Question: I need to add facebook like button with "font awesome" to every post's sidebar, like this:

Tried this option <URL> but it seems unstyleable.
I need something like
'<a src="http://www.facebook.com/plugins/like.php?href=<?php echo urlencode(get_permalink($post->ID)); ?>&amp.com"><i class="fa fa-facebook"></i></a>'
Anyone knows a solution?
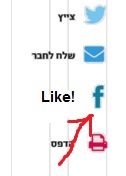
Answer: You should be able to do something like this:-
'''
<a href="https://www.facebook.com/sharer/sharer.php?u=<?php echo urlencode(get_permalink($post->ID)); ?>"><i class="fa fa-facebook"></i></a>
'''
Building the links yourself this way gives you a couple of advantages. One, you can style them how you want; and two, you aren't reliant on third-party resources that may/will slow your pages performance.
Here's a full list of <URL> that you can use to build fully customisable links.